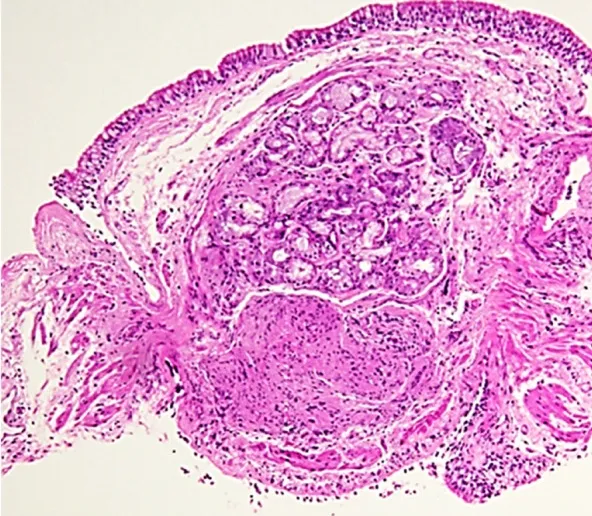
Bronchial biopsy shows a non-caseating granuloma with minimal inflammatory cell infiltrate (H&E stain).
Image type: pathology (h&e)